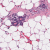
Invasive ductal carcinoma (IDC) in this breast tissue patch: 0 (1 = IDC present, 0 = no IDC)